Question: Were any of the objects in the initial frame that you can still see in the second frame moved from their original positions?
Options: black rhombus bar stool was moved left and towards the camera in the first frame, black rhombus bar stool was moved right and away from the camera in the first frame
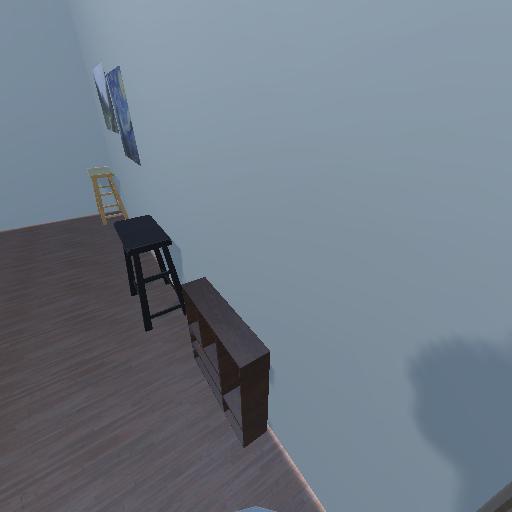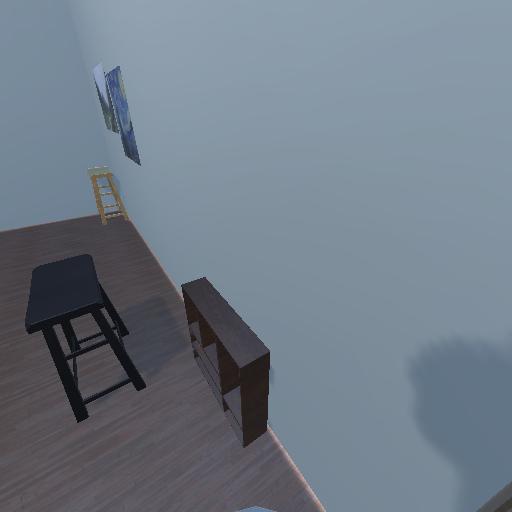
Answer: black rhombus bar stool was moved left and towards the camera in the first frame